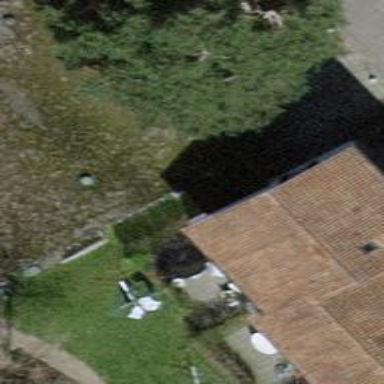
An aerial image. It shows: Terrace building.